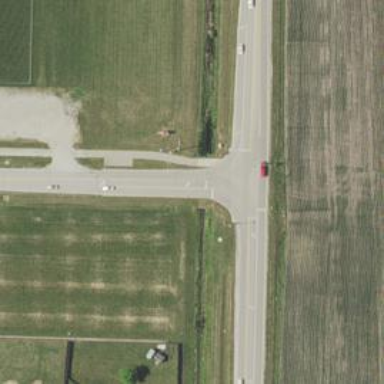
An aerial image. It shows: There is solid stop line road marking.